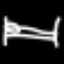
Label: bed